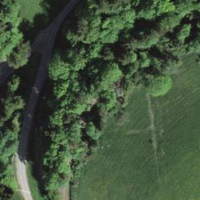
EUNIS habitat code: 44
Species observed at this site:
Polystichum aculeatum
Coenonympha pamphilus
Petasites albus
Aruncus dioicus
Melitaea athalia